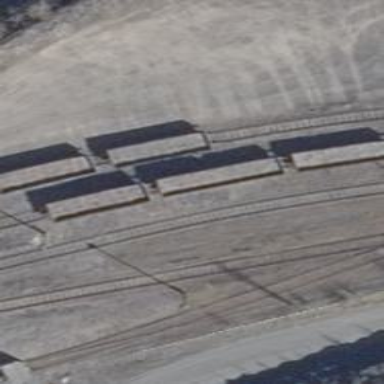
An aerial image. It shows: Railway spur service.